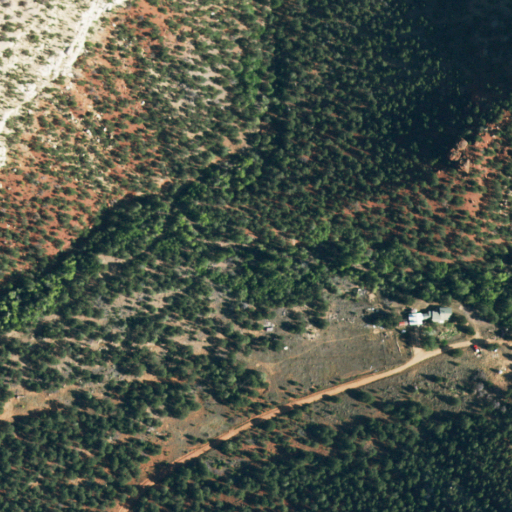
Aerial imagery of valley in Colorado named Red Canyon containing evergreen forest, shrub, and open development